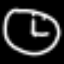
Label: clock